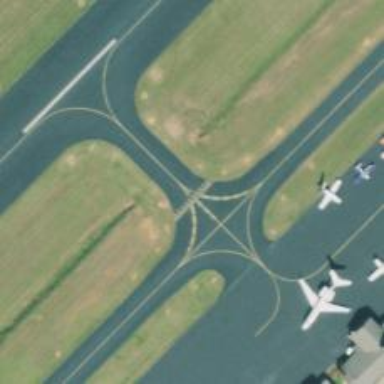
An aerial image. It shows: Image of taxiway at airport.